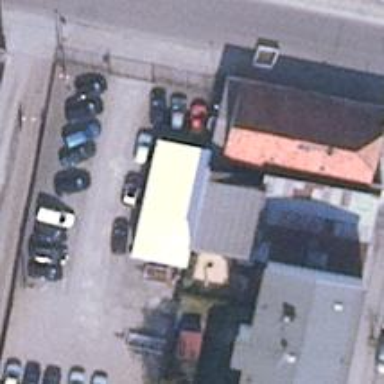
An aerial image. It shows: Car rental service.